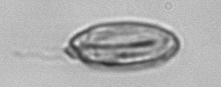
Label: Katodinium_or_Torodinium